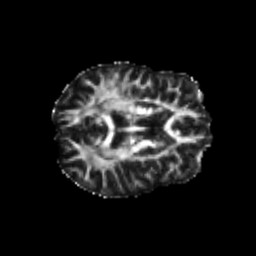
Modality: FA
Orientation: axial
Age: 23
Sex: female
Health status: healthy
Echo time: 0.074 s